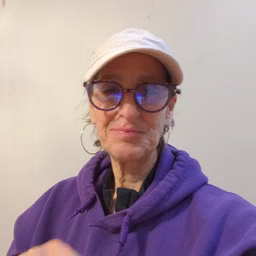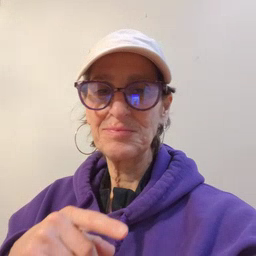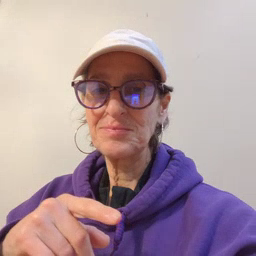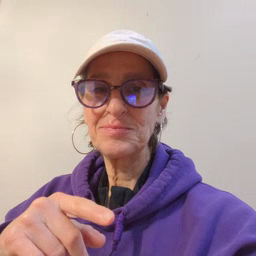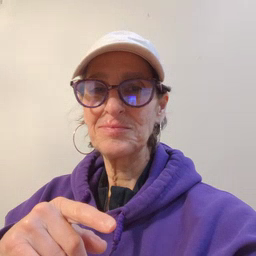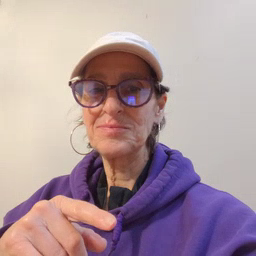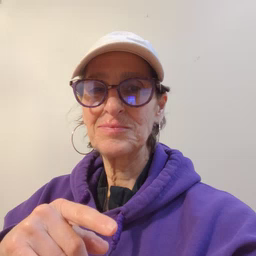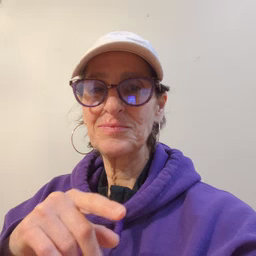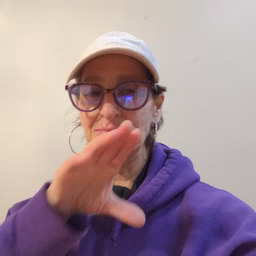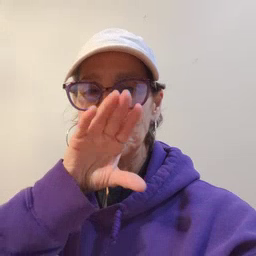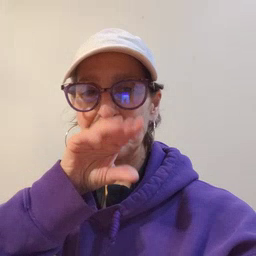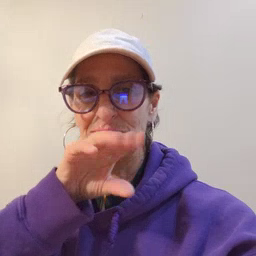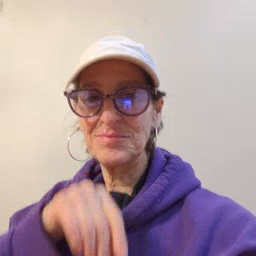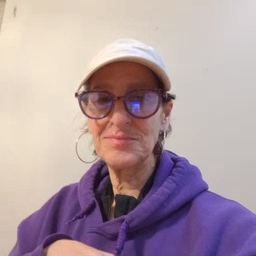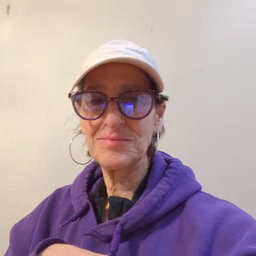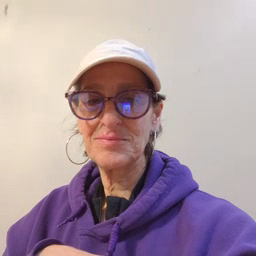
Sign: goose